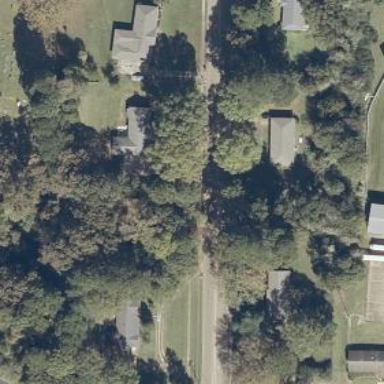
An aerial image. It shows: Driveway leading to service road.